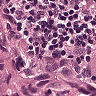
Metastatic tissue present: yes